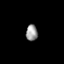
Tissue: prostate
Cell type: Fibroblasts
Senescence score: 0.7141
Nuclear area (px): 182
Mean DAPI intensity: 153.022